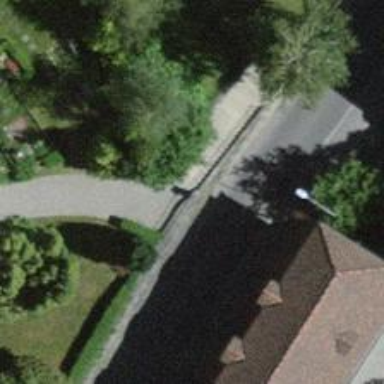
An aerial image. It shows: Road with steps.